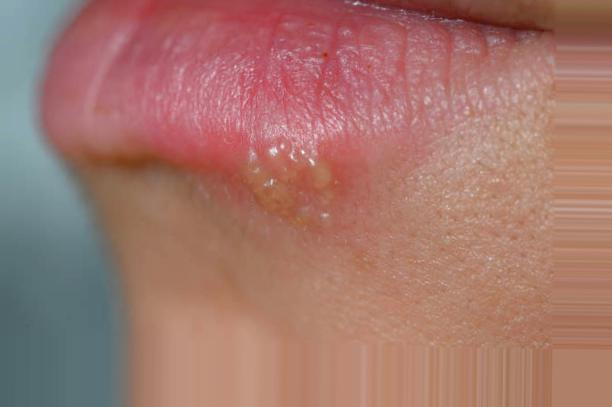
Condition: Mouth Ulcer